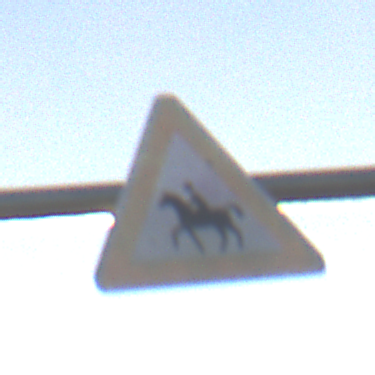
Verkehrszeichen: ReiterRechts
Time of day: SunriseSunset
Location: Outdoor (Nature)
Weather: Clear
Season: NotSpecified
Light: Natural